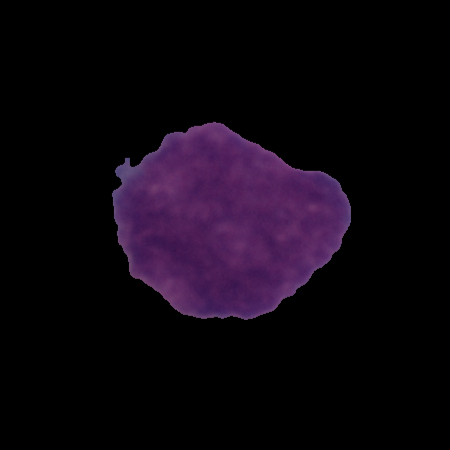
Label: cancer